Field crop: tomato
Growth stage: 2
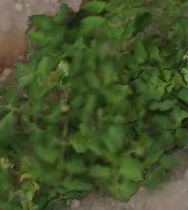
Species: tomato